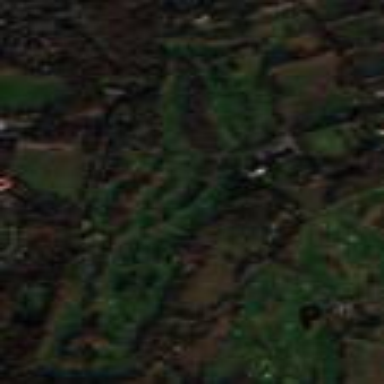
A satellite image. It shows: Golf course.